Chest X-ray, PA view. Patient: 20 years old, sex M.
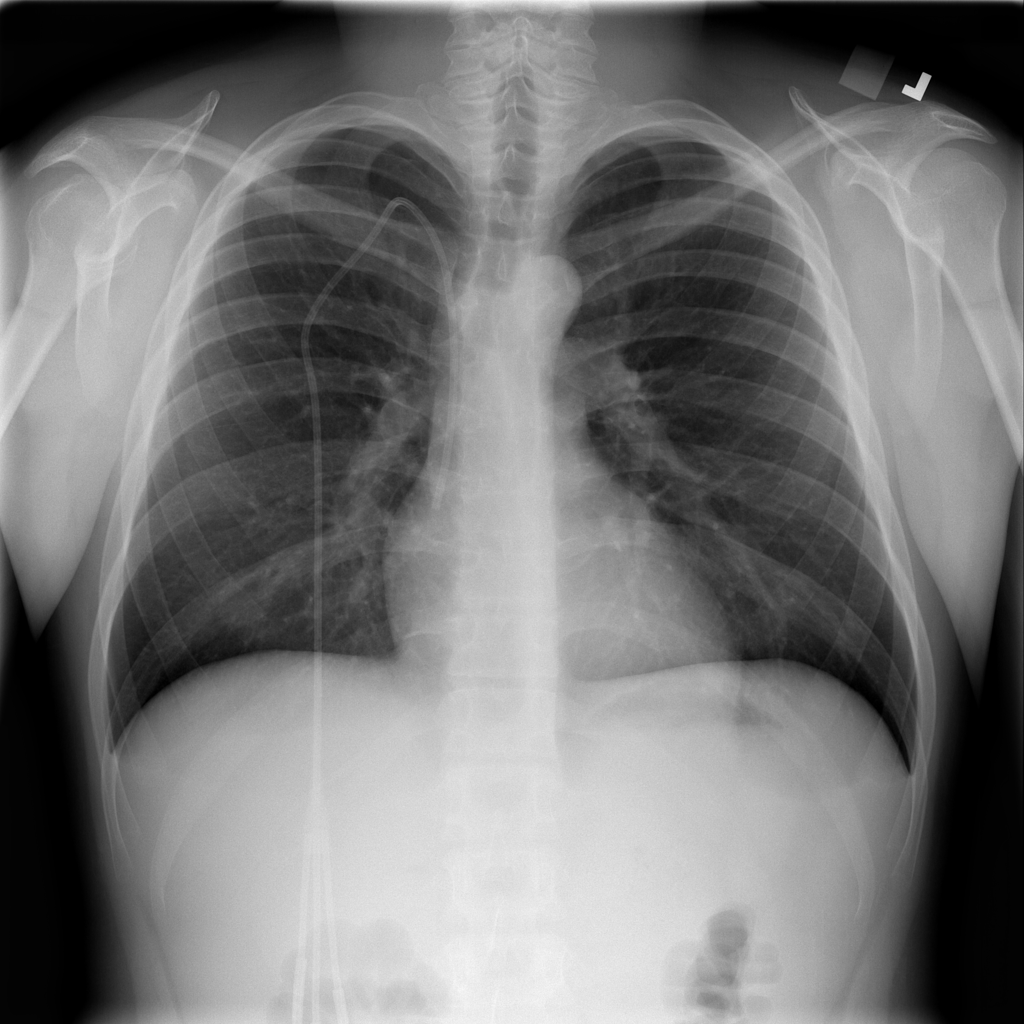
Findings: Pneumonia